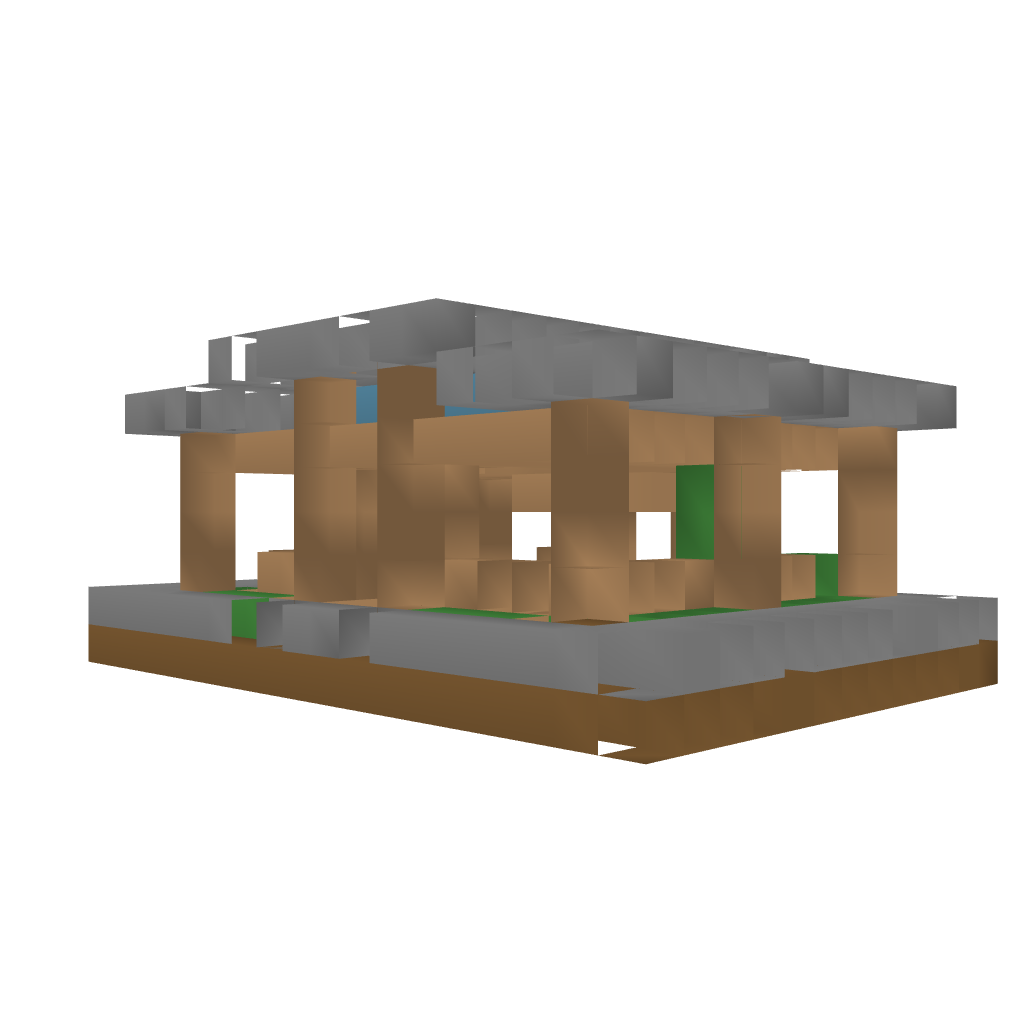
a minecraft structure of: minecraft medieval blacksmith bad low quality